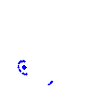
Particle: proton